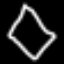
Label: diamond